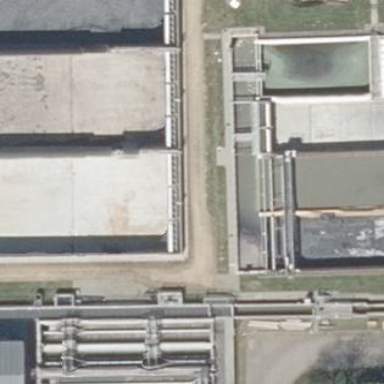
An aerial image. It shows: Body of wastewater.